Question: i am developing an application which contain alternative entry point.
and i put tick mark in "Do not display in Blackberry Home screen". here it is working fine it does not show icon on the home screen. but my problem is that
> when i am click on SwitchApplication from menu(Home screen), the alternative entry point icon is showing on the popup screen like following image. i dont want to show that icon.i want hide that icon programatically.
please help me
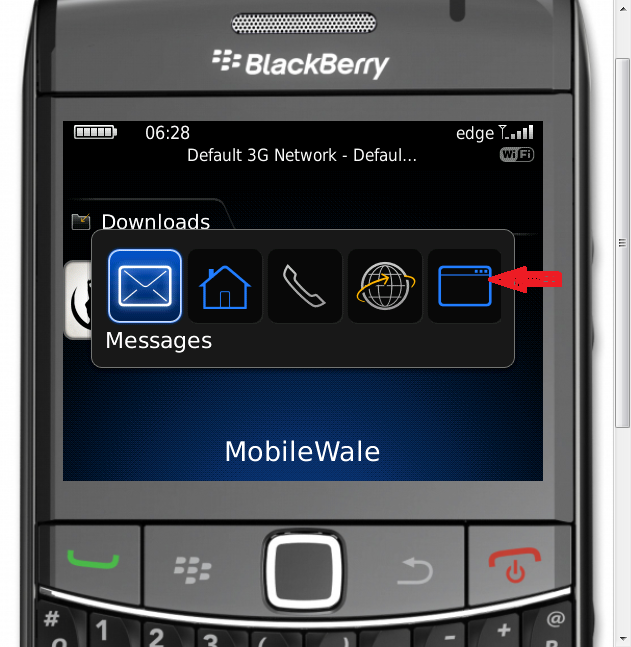
Answer: just override this method into our application
like following
'''
private static boolean flag=false;
public static void main(String[] args)
{
StartUp startUp;
if(args!=null && args.length>0 && args[0].equals("gui")){
flag=false;
startUp = new StartUp("gui");
startUp.enterEventDispatcher();
}else{
flag=true;
startUp = new StartUp();
startUp.enterEventDispatcher();
}
}
'''
i override this method
'''
protected boolean acceptsForeground() {
return flag;
}
'''